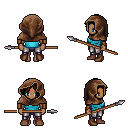
a pixel art fantasy rpg character, female body template, human, dark skin, teal pirate shirt, metal pants, brown loose hair, cloth hood, leather bracers, brown shoes, spear, four views (front, back, left, right), 2x2 character sprite sheet, small pixel art, hard edges, no anti-aliasing